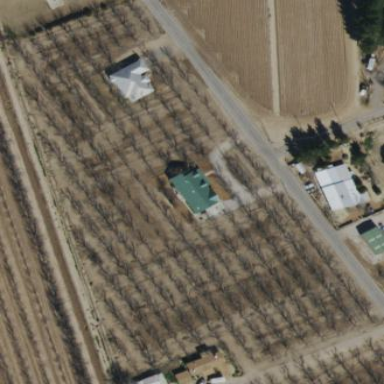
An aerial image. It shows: Orchard.